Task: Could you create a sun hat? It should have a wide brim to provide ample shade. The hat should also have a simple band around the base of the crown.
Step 101:
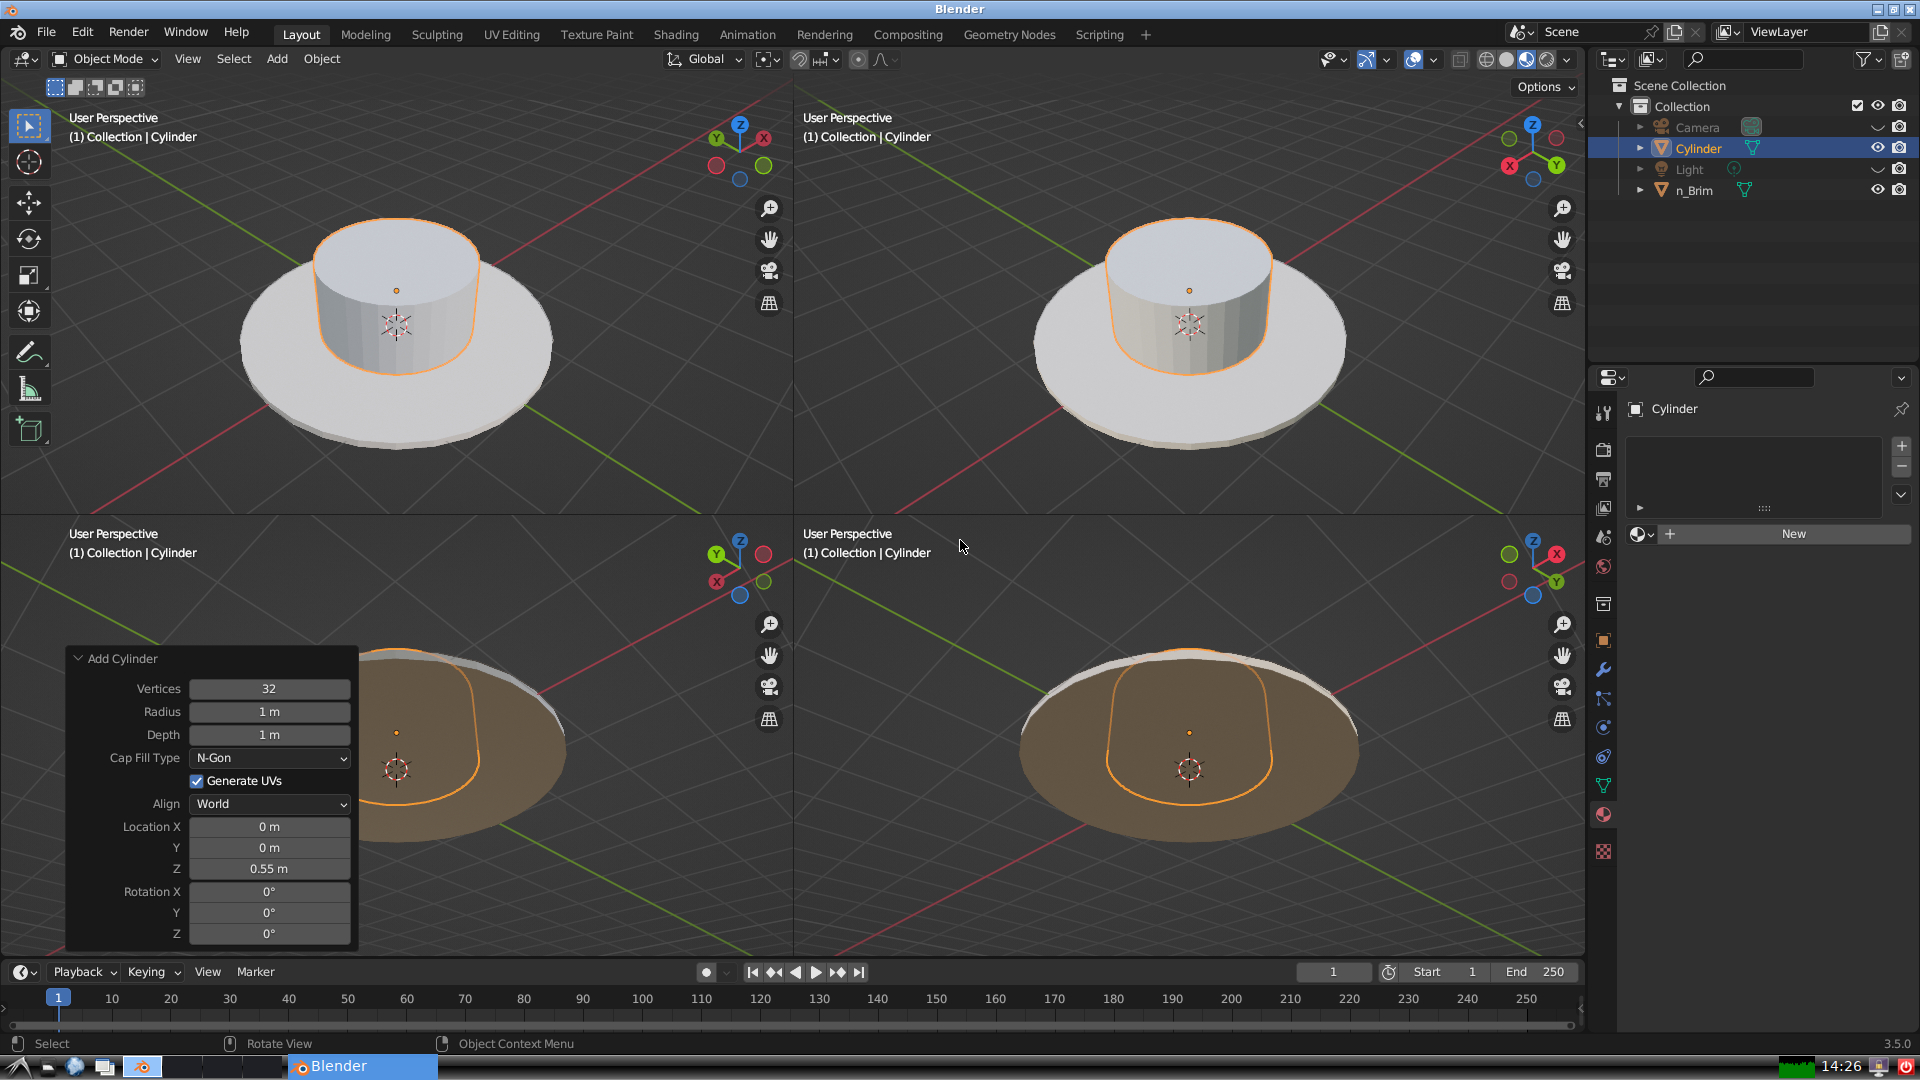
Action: {"mouse_move": [1608, 631]}